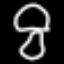
Label: mushroom